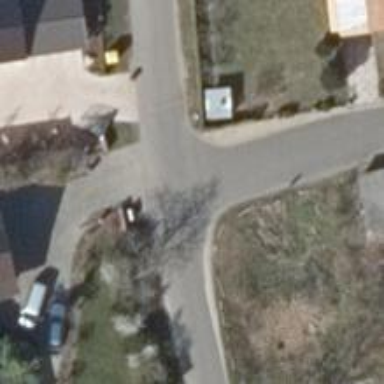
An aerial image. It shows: Residential road with asphalt surface and no sidewalks.